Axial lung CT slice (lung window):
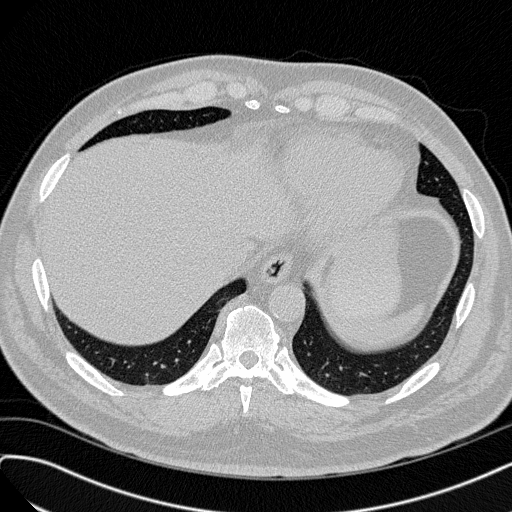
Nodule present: no